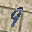
Label: 9